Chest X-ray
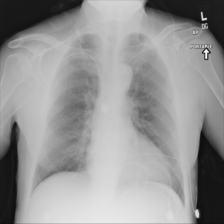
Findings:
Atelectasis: negative
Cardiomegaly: negative
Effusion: negative
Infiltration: positive
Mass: negative
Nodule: negative
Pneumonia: negative
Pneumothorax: negative
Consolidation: negative
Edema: negative
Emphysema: negative
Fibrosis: negative
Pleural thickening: negative
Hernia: negative